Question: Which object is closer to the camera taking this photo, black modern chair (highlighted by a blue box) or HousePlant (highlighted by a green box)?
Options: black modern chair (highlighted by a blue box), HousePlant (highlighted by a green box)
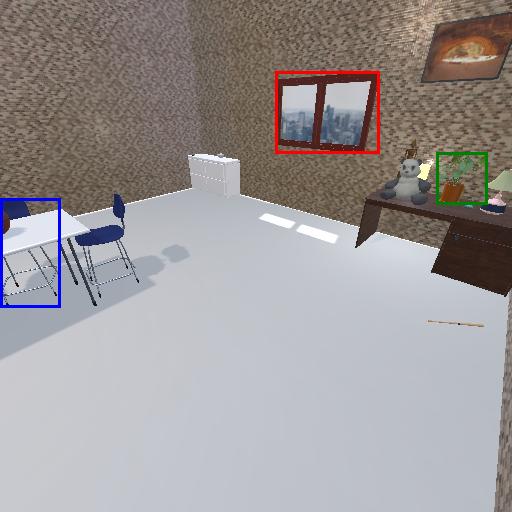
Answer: black modern chair (highlighted by a blue box)